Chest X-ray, AP view. Patient: 30 years old, sex M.
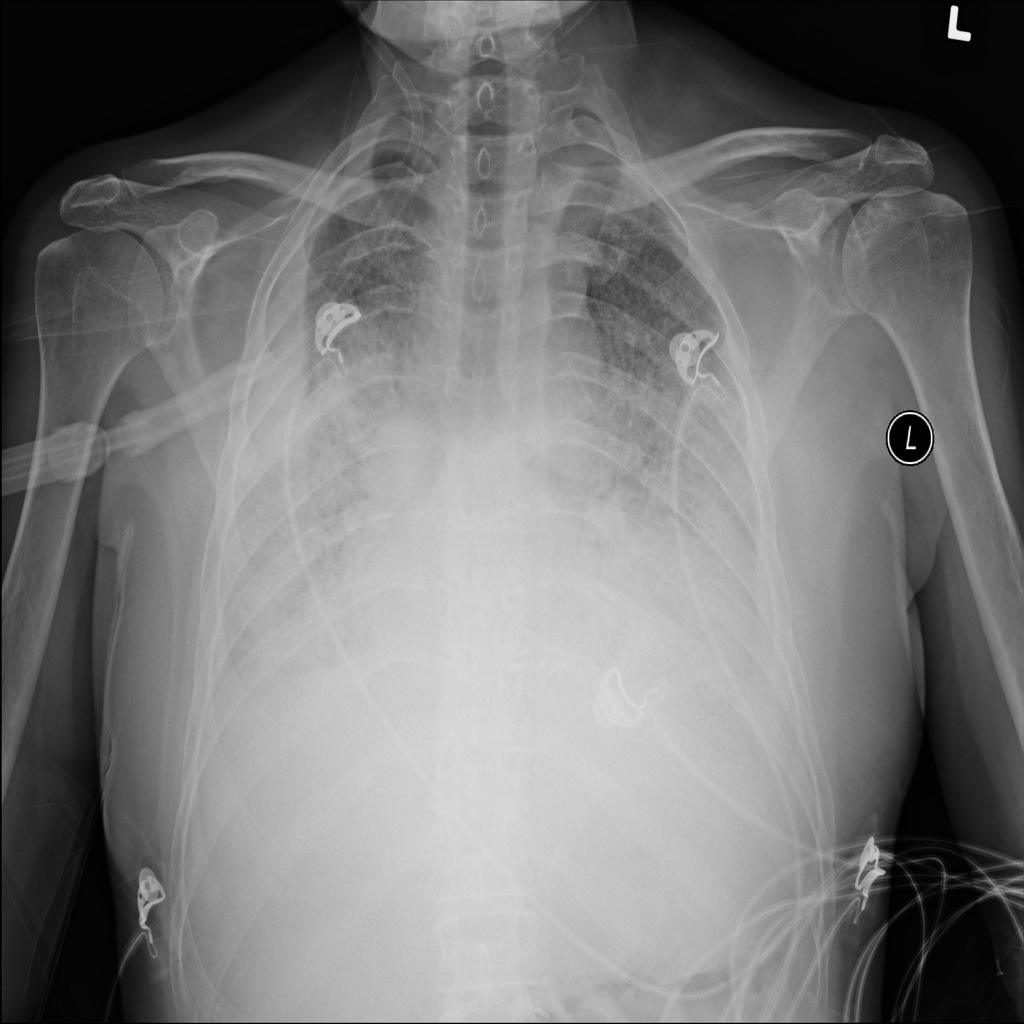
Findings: Infiltration